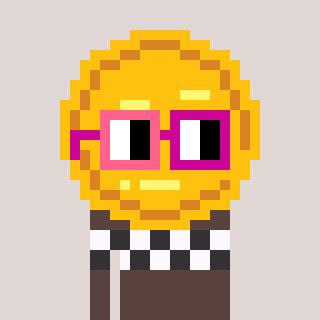
a pixel art character with square pink and red glasses, a medal-shaped head and a darkbrown-colored body on a warm background